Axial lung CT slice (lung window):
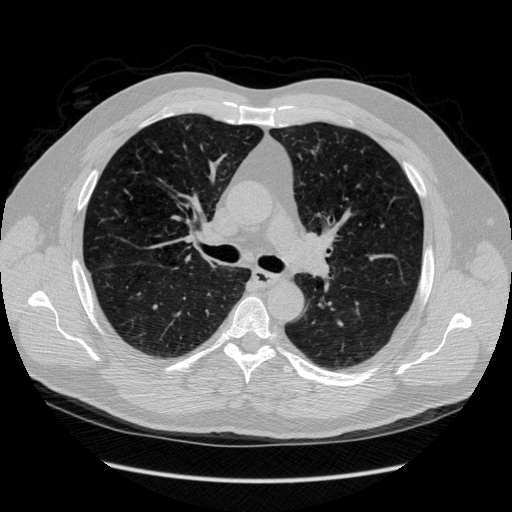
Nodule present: no